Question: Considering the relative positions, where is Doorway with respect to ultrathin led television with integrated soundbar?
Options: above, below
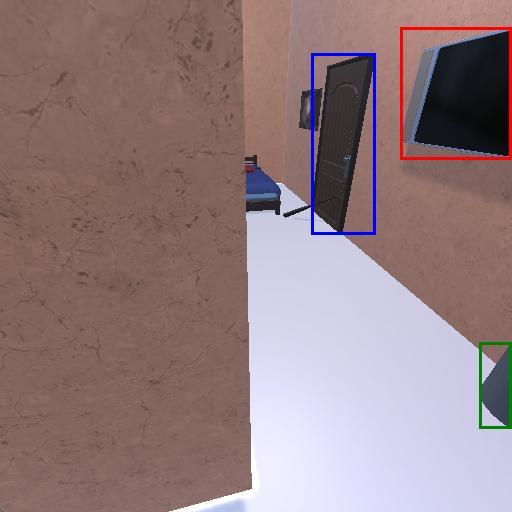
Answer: above